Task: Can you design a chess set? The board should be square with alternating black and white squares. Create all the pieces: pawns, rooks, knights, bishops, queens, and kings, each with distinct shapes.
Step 3338:
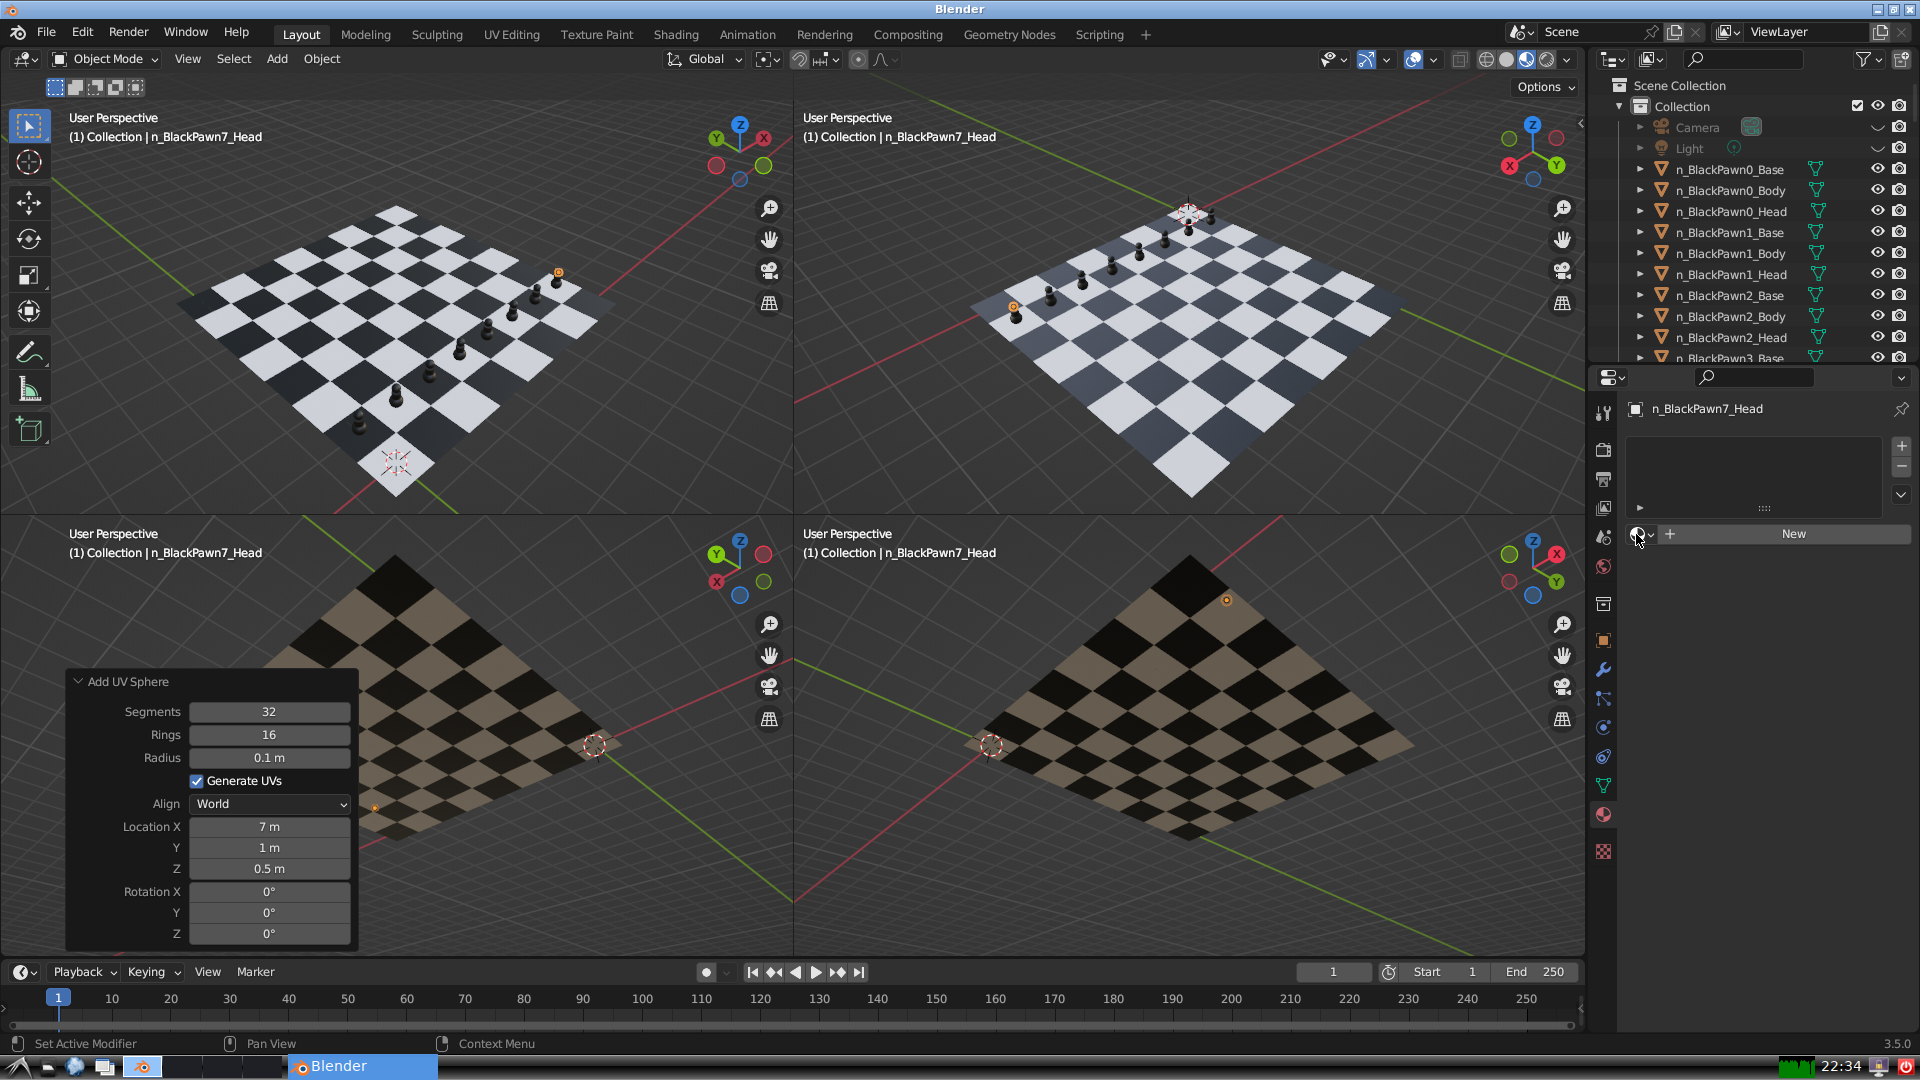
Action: click: no